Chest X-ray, PA view. Patient: 61 years old, sex M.
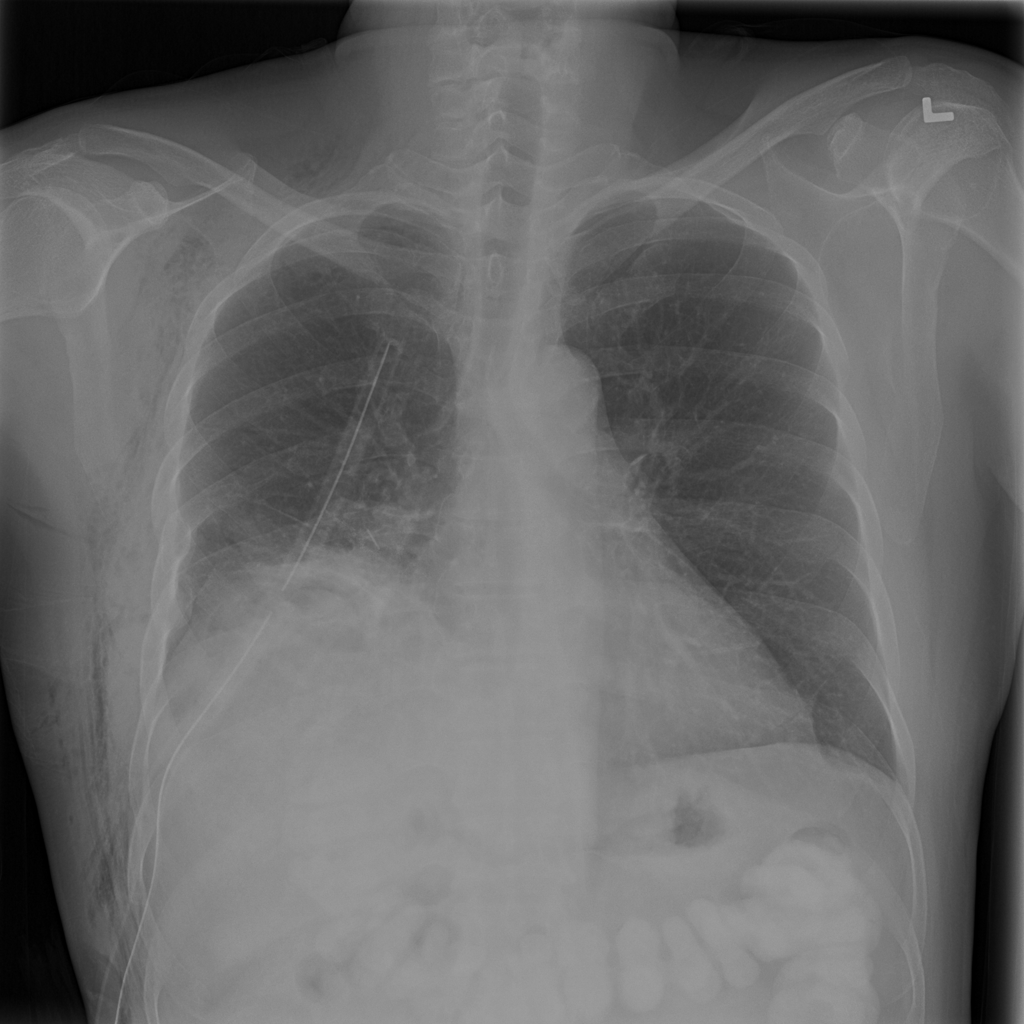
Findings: Atelectasis, Emphysema, Infiltration, Pneumothorax